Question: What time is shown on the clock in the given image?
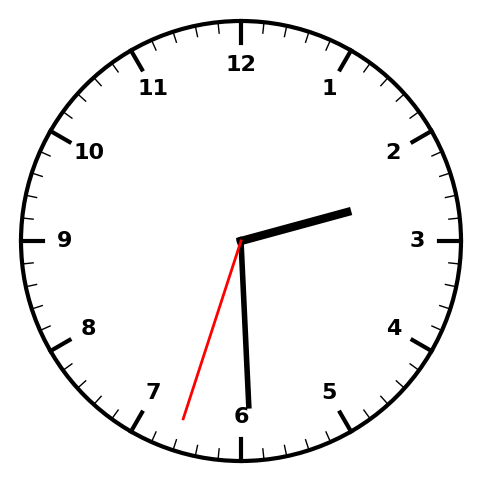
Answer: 02:29:33